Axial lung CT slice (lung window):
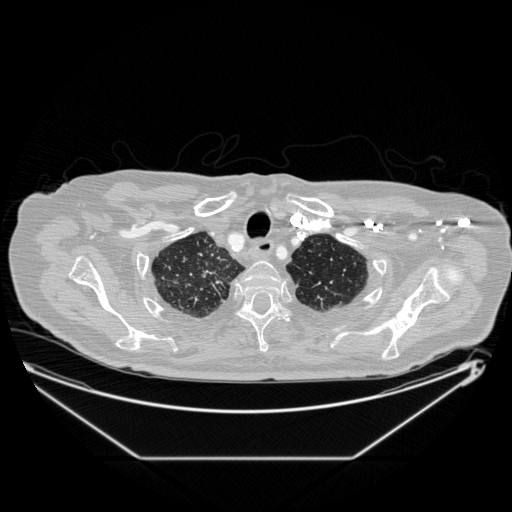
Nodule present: no